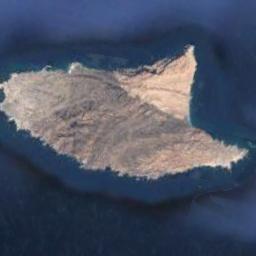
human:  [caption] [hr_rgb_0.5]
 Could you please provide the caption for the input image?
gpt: The land on the island is uneven .

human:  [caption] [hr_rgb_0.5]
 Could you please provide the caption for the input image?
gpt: The shape of the island is very irregular .

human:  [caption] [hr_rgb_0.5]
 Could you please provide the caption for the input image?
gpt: The island without vegetation is surrounded by deep blue waters .

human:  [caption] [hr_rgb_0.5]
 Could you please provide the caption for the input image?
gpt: Irregularly shaped yellow-brown island surrounded by blue sea water .

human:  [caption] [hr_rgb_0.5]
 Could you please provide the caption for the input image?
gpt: The brown island is on a blue sea .